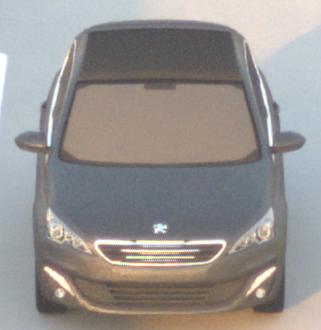
Make: Peugeot
Model: 308 VTi 82
Detailed model: 308 (II)
Model produced from: 2013/09
Model produced until: 2014/11
Doors: 5
Color: gray
Road condition: dry road
Daytime: sunrise or sunset
Contrast: medium contrast